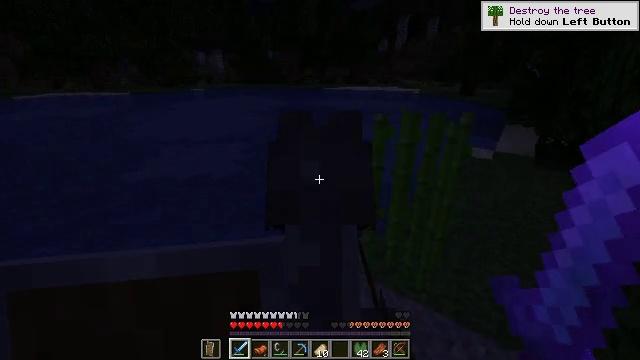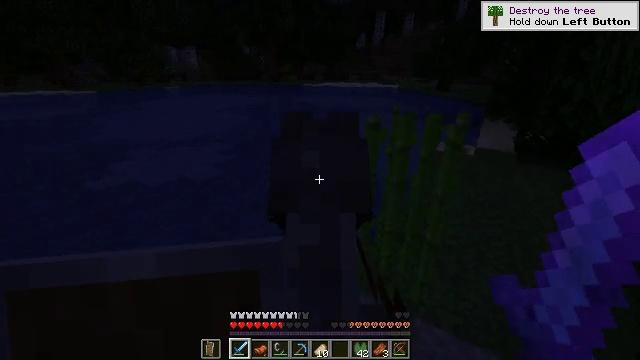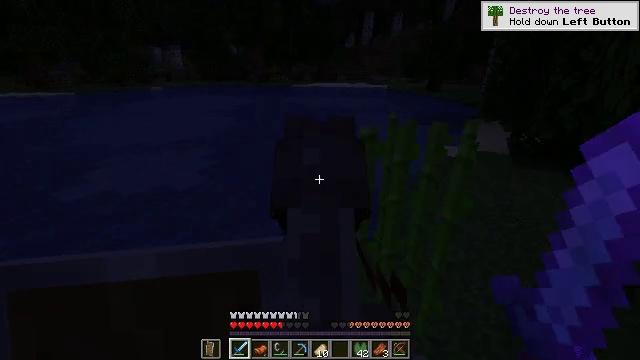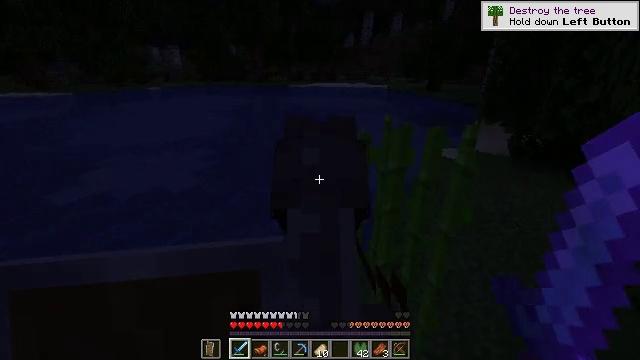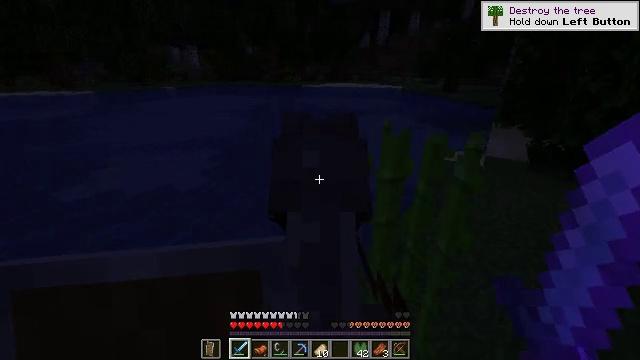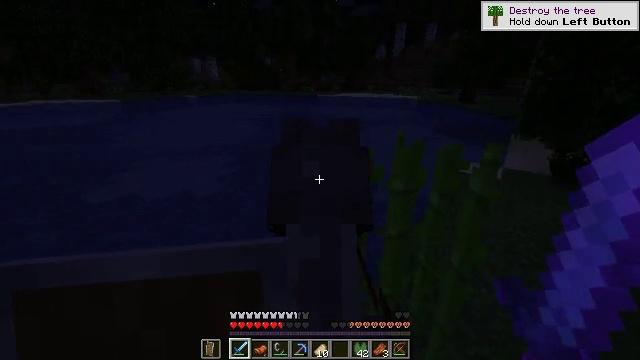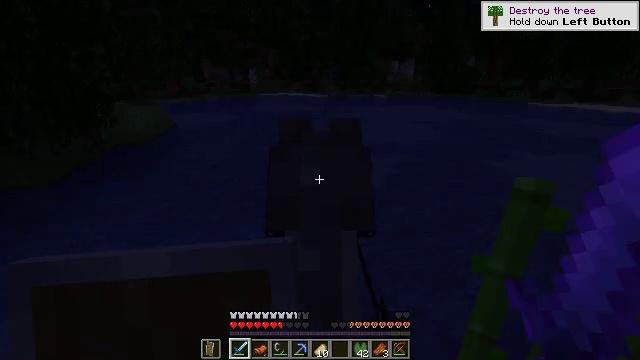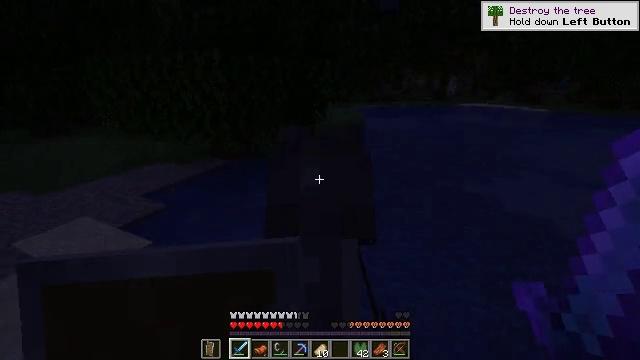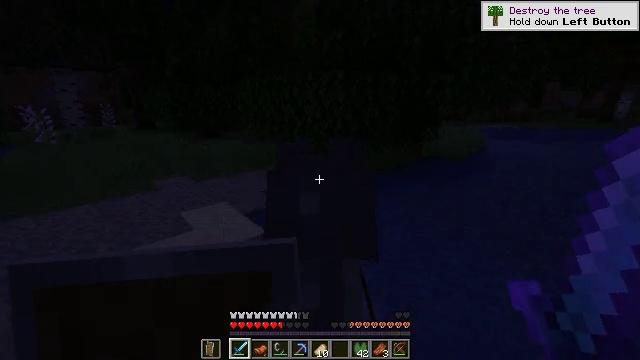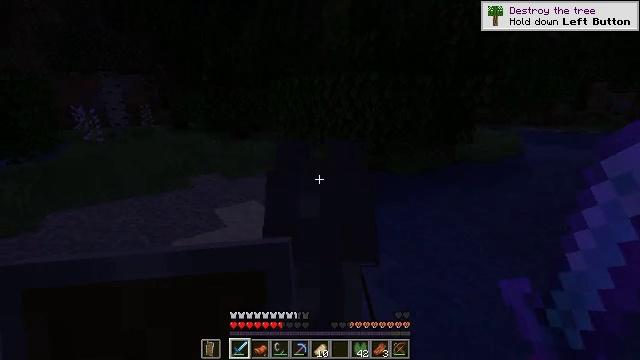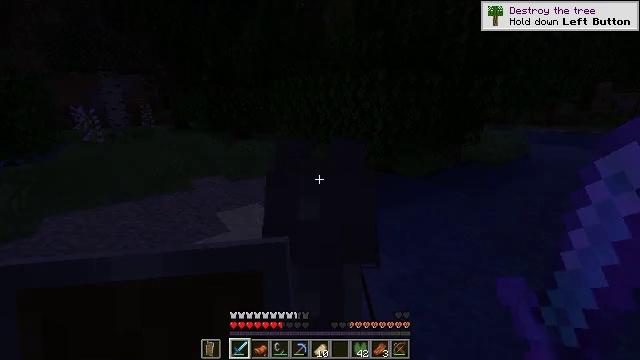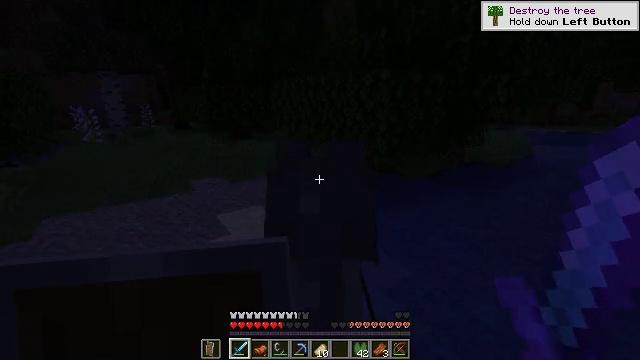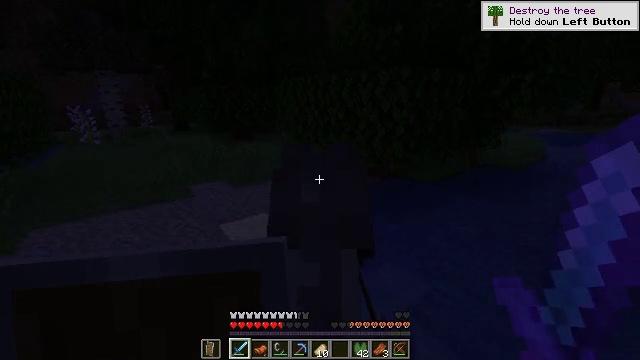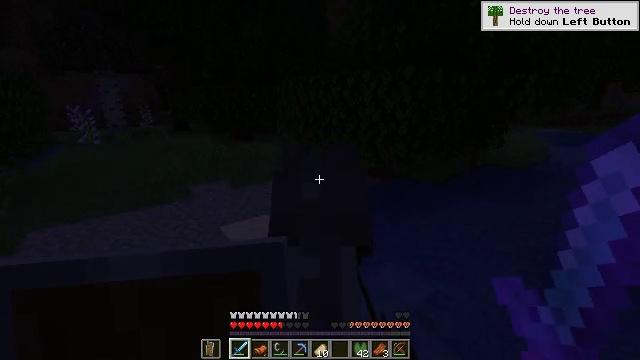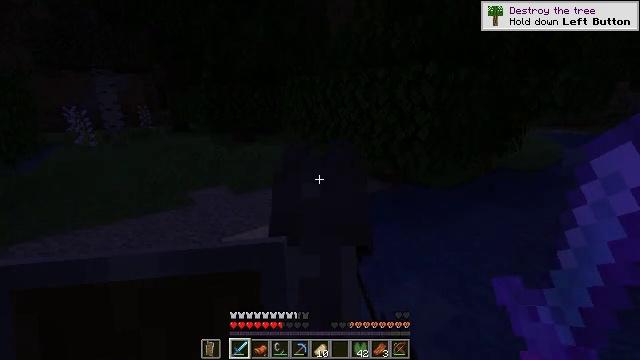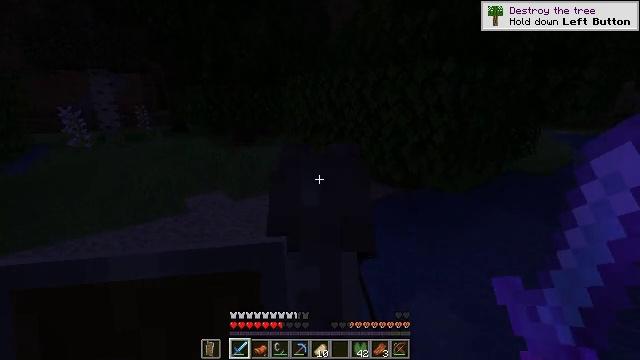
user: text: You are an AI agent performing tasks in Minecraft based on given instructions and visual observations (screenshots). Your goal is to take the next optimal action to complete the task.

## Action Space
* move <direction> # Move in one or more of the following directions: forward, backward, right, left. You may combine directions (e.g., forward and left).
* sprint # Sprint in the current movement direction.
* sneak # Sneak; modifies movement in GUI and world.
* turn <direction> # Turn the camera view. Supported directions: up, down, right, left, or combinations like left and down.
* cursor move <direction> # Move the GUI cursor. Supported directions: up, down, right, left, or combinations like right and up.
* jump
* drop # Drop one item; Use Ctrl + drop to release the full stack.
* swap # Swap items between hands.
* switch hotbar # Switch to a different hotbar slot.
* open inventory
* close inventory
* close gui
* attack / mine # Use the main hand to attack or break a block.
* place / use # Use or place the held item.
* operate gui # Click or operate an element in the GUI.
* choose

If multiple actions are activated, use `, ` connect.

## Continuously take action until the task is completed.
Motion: motion action
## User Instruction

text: Gather birch leaves using hands or shears.
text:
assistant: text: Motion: move forward and move right, turn right
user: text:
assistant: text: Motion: move right, turn right
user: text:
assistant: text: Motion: move right
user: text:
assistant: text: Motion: move right, turn left
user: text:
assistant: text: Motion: move right, turn left and up
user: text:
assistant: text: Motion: move left, turn left
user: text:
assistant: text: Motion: move left, turn left and up
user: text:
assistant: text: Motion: move left, turn left and up
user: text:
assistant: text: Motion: move forward and move left
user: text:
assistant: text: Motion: move forward and move left
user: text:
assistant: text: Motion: move forward and move left
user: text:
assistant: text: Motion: move forward and move left
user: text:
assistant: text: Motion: move forward
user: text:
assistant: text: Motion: move forward
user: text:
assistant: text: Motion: move forward
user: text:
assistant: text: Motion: move forward
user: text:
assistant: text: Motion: move forward and move left
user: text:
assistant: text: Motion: move forward and move left
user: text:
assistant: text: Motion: move forward and move left
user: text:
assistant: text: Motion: move forward and move left
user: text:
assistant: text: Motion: move forward and move left, turn right
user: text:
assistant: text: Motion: move forward and move left, turn right
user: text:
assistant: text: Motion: move forward and move left, turn right
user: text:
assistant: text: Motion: move forward and move left, turn right
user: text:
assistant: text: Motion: move forward and move left
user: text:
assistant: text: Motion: move forward and move left
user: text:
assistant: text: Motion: move forward and move left
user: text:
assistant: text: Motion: move forward and move left
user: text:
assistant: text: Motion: move forward and move left
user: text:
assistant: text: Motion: move forward and move left, turn right